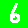
Digit: 6